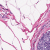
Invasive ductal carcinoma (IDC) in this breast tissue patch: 0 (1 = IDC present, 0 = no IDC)